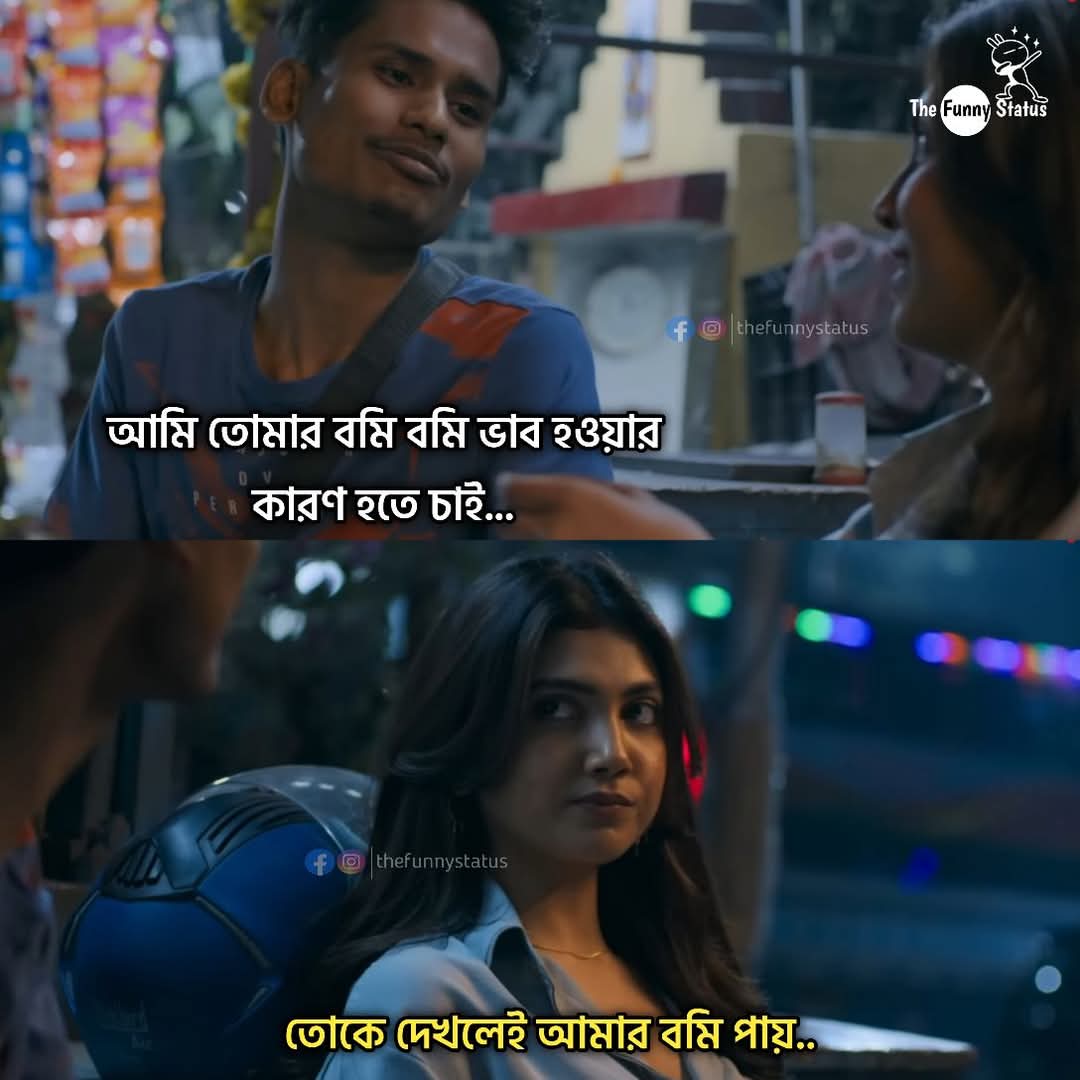
Text: আমি তোমার বমি বমি ভাব হওয়ার কারণ হতে চাই...
তোকে দেখলেই আমার বমি পায়..
Label: Hate
Hate category: Personal Offence
Targeted group: Individual